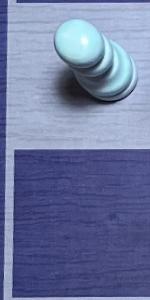
Label: Empty